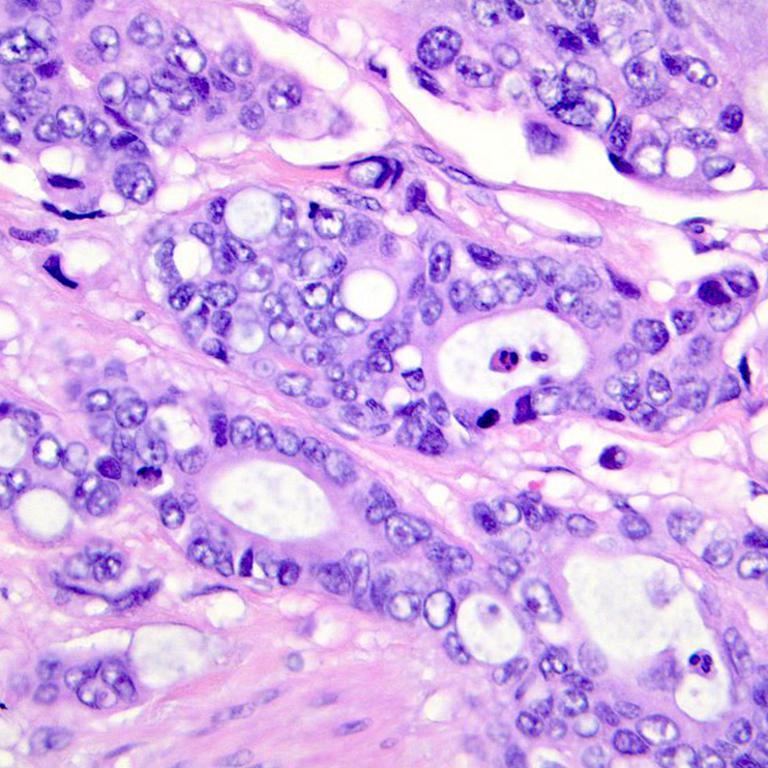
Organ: colon
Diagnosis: adenocarcinomas